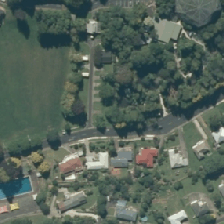
Land cover: urban_parkland